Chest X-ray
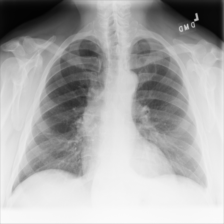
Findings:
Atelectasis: negative
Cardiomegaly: negative
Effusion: negative
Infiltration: negative
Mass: negative
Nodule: negative
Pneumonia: negative
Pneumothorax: negative
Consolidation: negative
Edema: negative
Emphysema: positive
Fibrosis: negative
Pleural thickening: negative
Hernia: negative